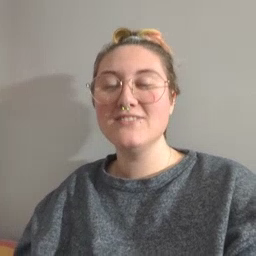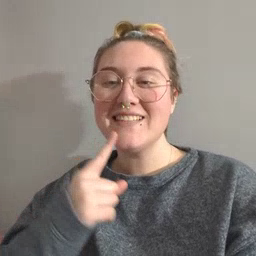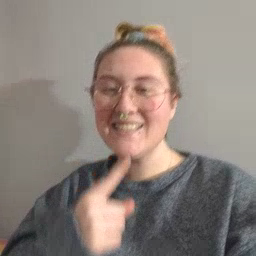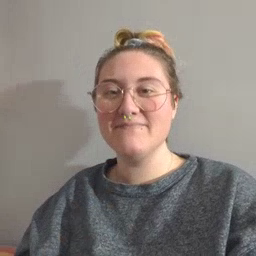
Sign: chin